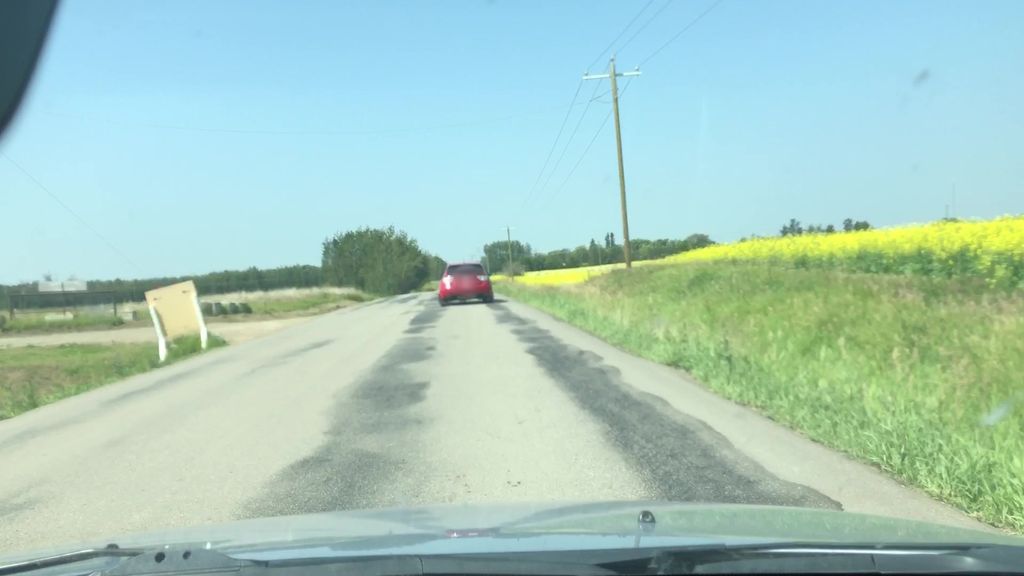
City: edmonton